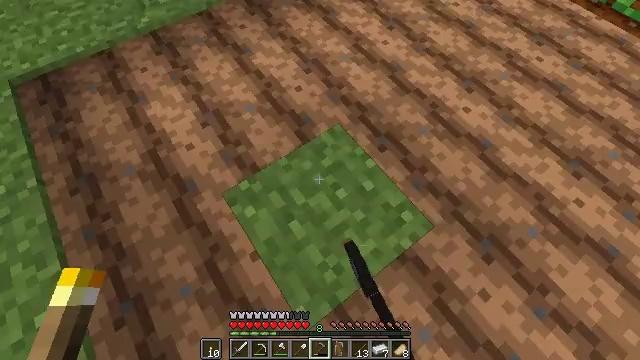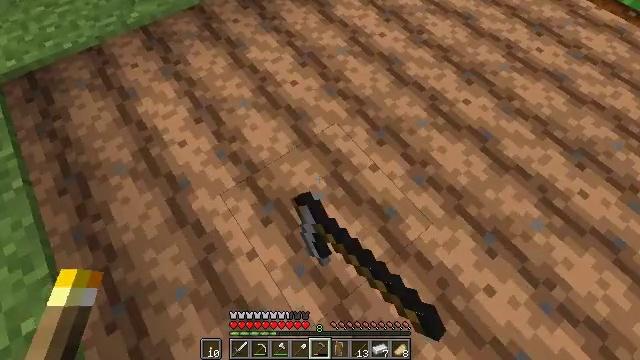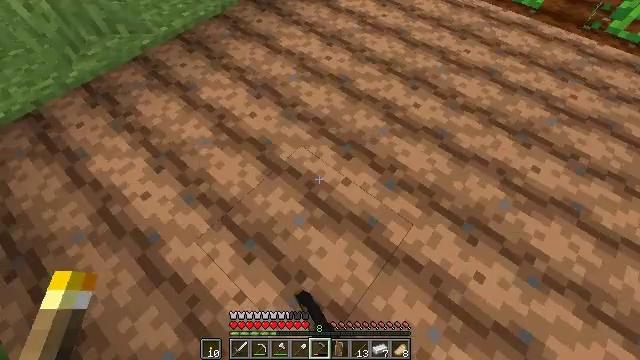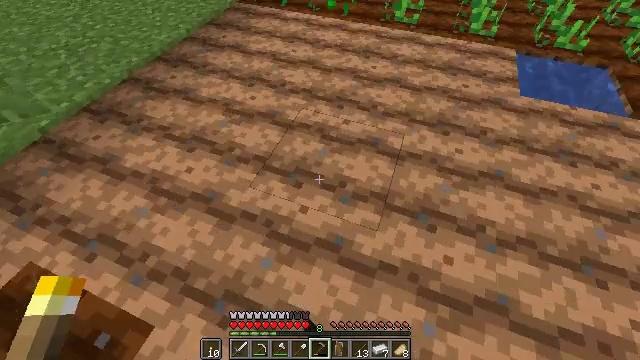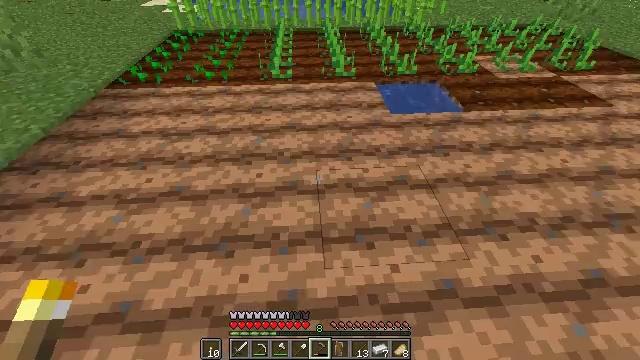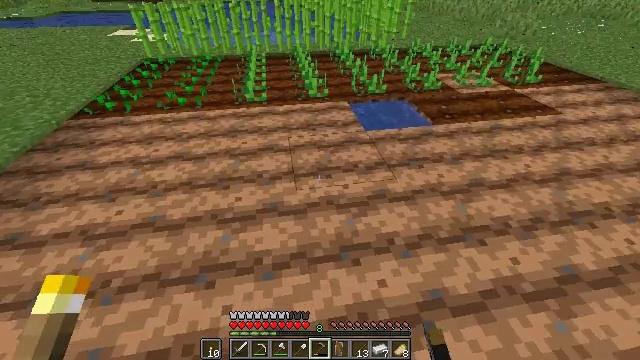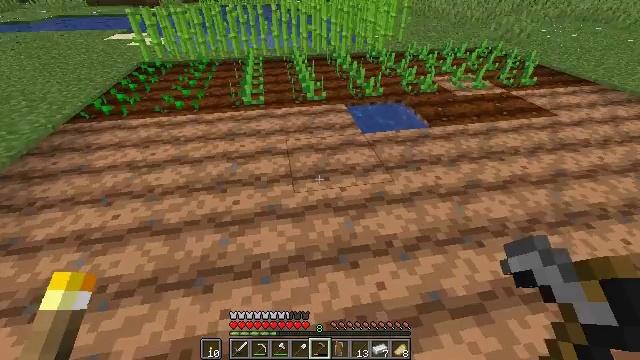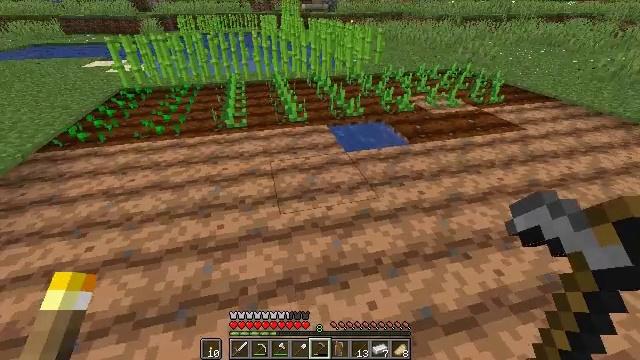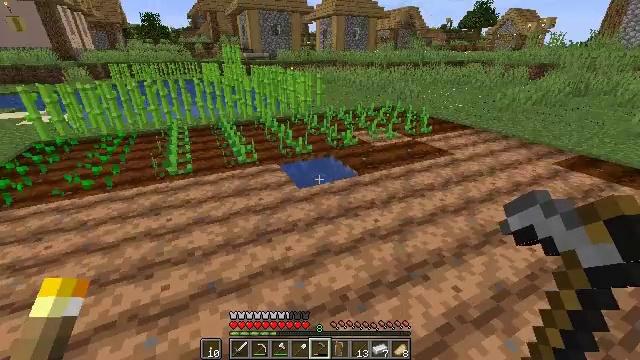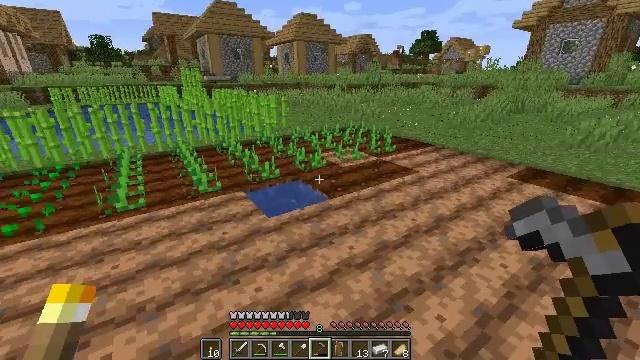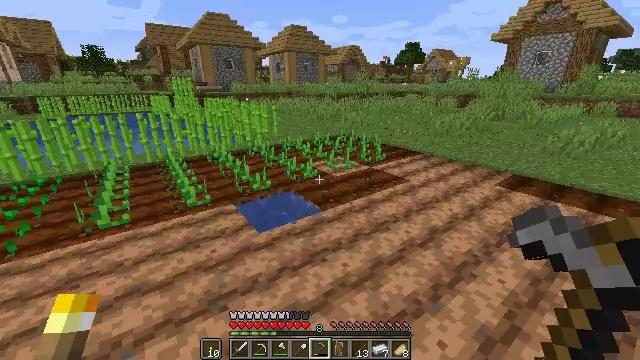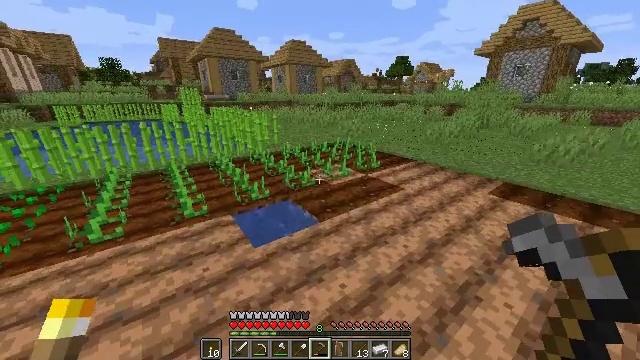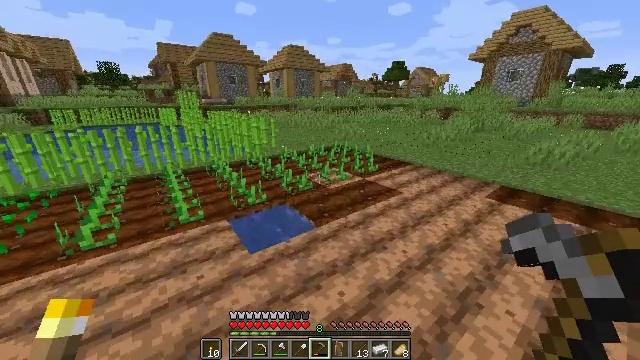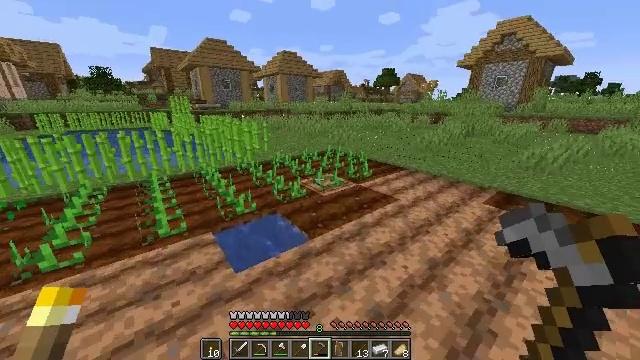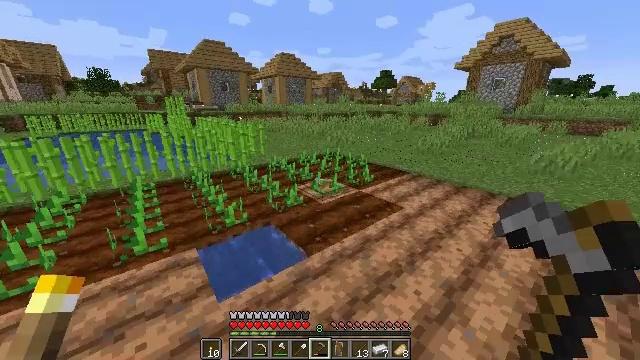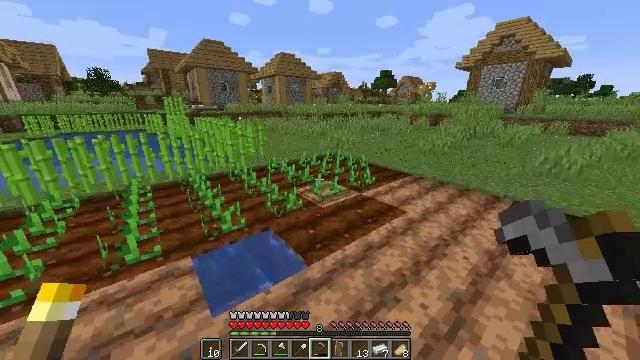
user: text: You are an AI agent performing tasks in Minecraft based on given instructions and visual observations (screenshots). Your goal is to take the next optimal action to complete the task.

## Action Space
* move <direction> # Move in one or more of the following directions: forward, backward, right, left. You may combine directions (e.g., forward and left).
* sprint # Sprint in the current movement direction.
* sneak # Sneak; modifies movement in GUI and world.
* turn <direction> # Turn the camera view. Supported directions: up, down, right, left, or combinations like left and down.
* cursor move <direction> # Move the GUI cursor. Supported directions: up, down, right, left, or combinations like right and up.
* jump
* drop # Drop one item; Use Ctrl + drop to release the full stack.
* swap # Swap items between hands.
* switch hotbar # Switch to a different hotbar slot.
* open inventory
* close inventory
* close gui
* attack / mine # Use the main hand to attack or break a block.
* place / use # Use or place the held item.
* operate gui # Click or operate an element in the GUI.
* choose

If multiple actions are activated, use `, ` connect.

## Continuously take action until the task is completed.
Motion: motion action
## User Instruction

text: Mine the sugar cane near rivers.
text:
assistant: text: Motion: turn right, use / place
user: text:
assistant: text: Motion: turn right and up
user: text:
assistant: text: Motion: turn right and up
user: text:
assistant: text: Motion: turn right and up
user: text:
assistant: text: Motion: turn right and up
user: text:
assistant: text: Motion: no_op
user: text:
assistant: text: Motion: turn right and up
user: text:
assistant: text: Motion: move forward, turn right and up
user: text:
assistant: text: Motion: move forward, sprint, turn right and up
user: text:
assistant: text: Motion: move forward, sprint, turn right and up
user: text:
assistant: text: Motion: move forward, sprint
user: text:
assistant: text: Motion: move forward, sprint
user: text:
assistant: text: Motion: move forward, sprint, turn right
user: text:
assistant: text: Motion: move forward, sprint
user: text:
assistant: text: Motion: move forward, sprint
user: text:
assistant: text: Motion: move forward, sprint
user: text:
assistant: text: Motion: move forward, sprint
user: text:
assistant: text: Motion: move forward, sprint
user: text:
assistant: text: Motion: move forward, sprint
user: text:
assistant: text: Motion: move forward, sprint
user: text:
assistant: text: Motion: move forward, sprint
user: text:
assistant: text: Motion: move forward, sprint
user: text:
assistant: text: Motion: move forward, sprint
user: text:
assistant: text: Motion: move forward, sprint, turn left
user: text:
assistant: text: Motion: move forward, sprint
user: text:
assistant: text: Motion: move forward, sprint, turn left
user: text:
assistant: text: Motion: move forward, sprint, turn left and up
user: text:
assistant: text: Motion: move forward, sprint, turn left and up
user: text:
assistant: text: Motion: move forward, sprint, turn left
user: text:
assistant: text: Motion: move forward, sprint, turn left